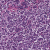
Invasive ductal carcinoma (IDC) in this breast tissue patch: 1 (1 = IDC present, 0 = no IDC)